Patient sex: F
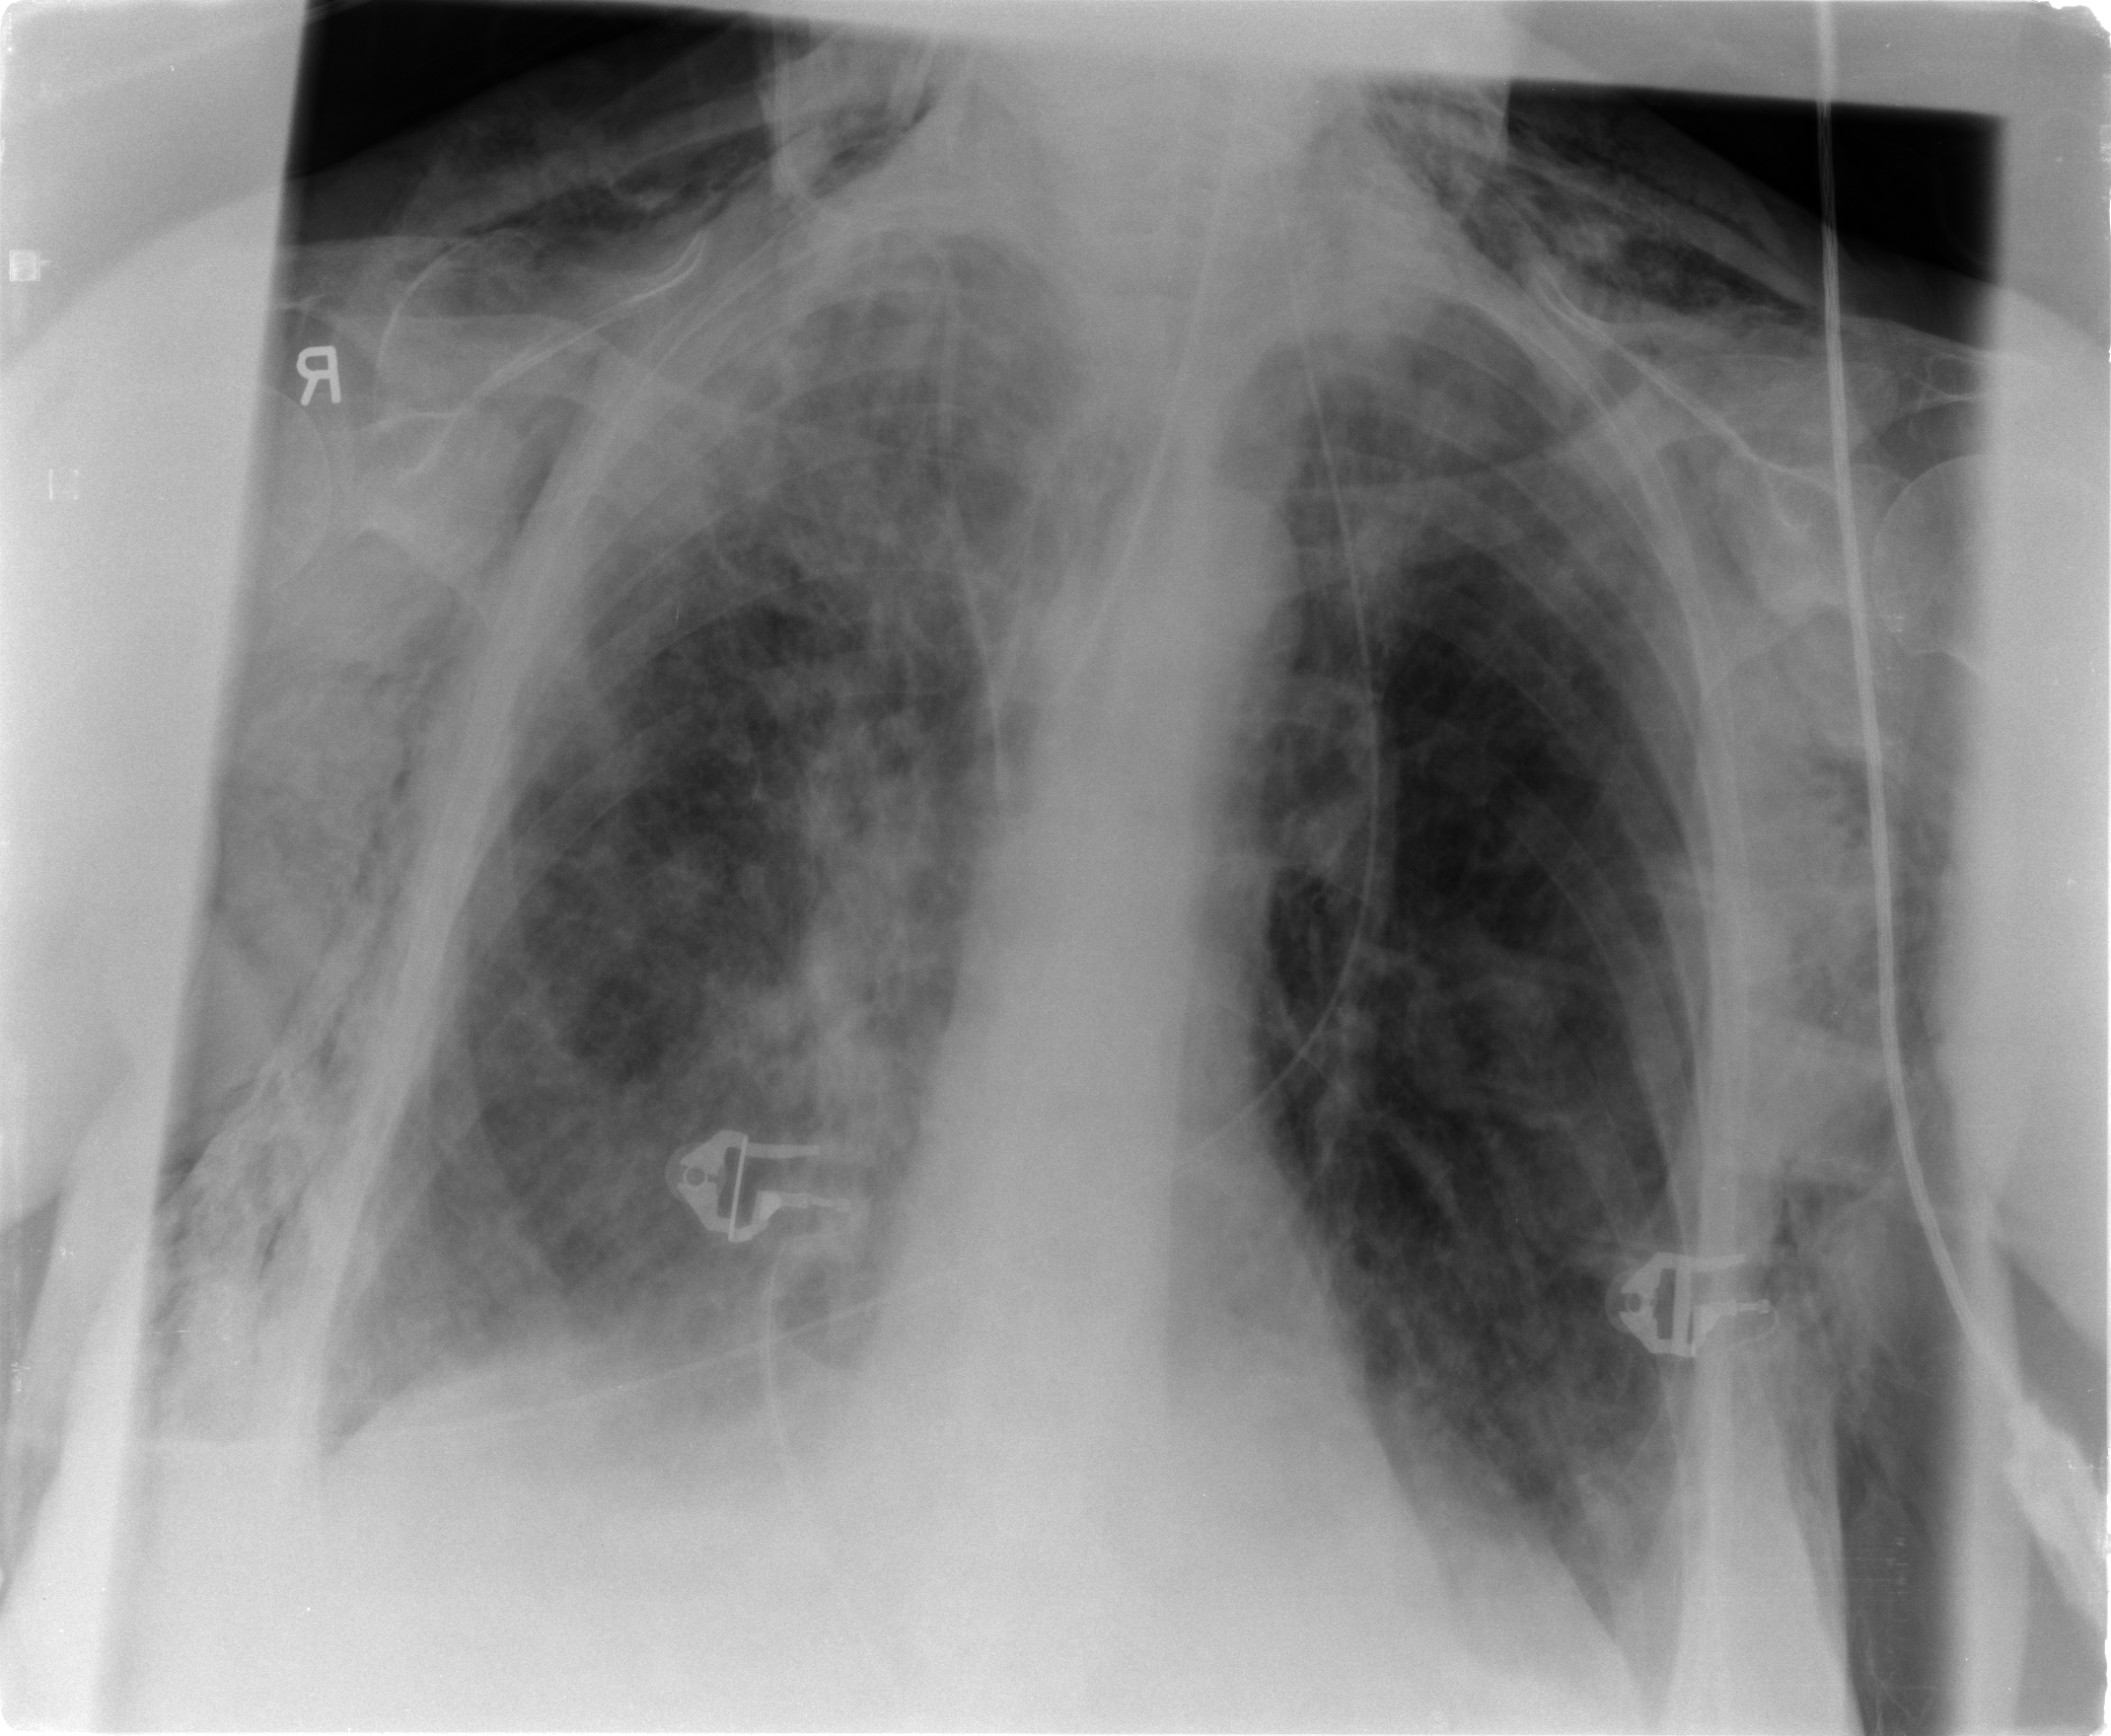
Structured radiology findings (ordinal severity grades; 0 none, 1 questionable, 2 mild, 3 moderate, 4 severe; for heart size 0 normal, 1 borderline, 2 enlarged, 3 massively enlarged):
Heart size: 0
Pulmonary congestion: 0
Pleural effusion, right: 2
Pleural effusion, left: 0
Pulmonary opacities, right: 2
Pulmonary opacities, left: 1
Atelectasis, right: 2
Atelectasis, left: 0